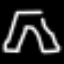
Label: pants